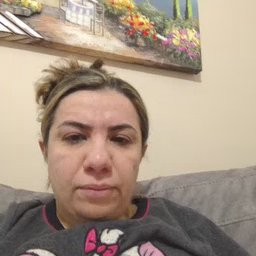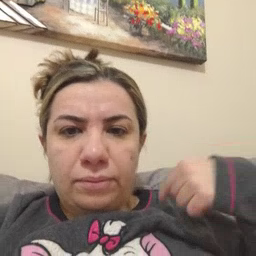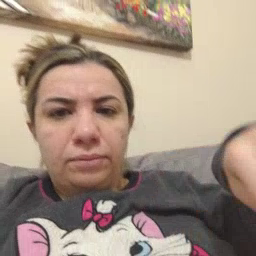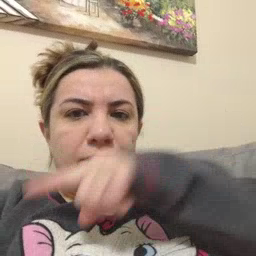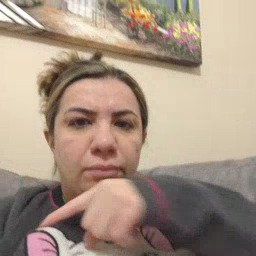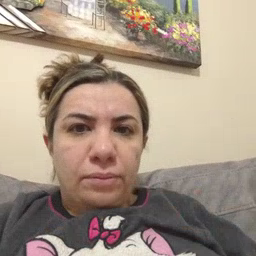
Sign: weus